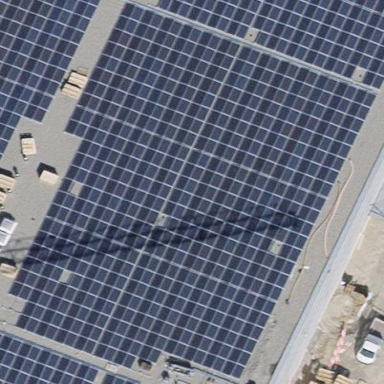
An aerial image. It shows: Solar power generator with photovoltaic panels.